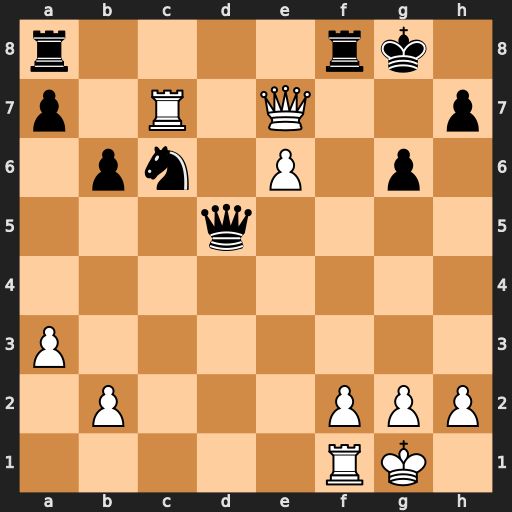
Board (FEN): r4rk1/p1R1Q2p/1pn1P1p1/3q4/8/P7/1P3PPP/5RK1
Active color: w
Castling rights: -
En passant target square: -
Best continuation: Qxh7#